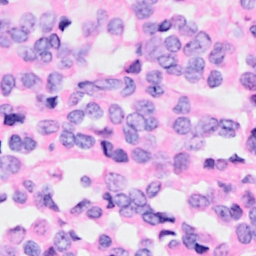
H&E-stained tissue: Breast